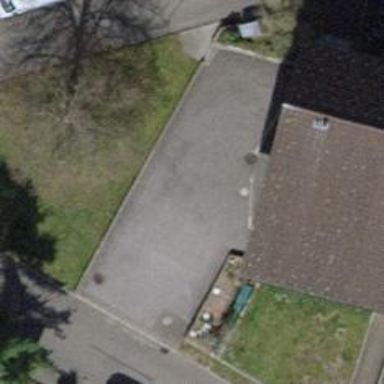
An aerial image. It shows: Parking entrance.